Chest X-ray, AP view. Patient: 30 years old, sex M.
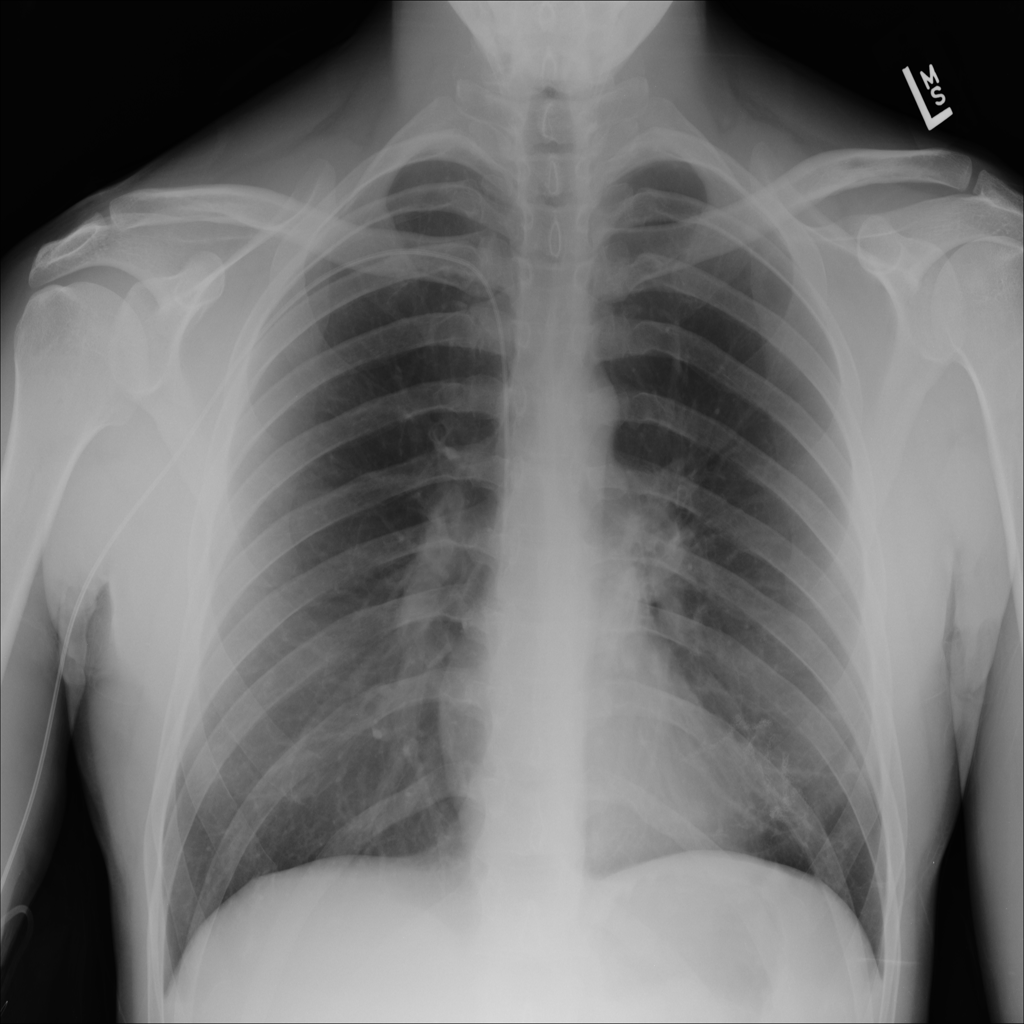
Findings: No Finding